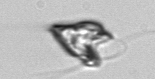
Label: Pyramimonas_longicauda